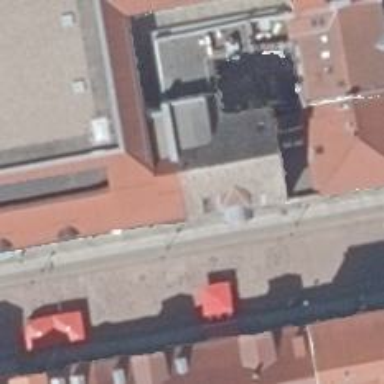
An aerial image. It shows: Furniture shop.